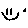
Label: smiley face